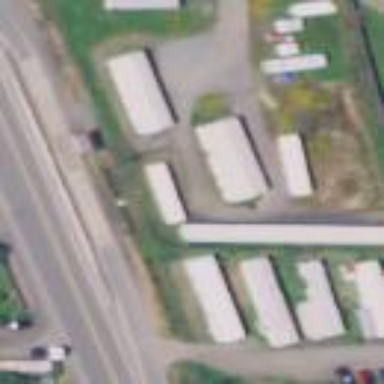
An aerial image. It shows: Storage rental shop.